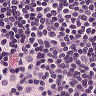
Metastatic tissue present: no